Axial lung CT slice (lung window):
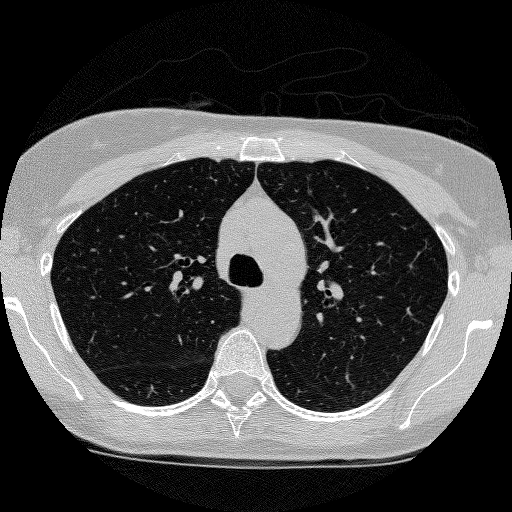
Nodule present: no